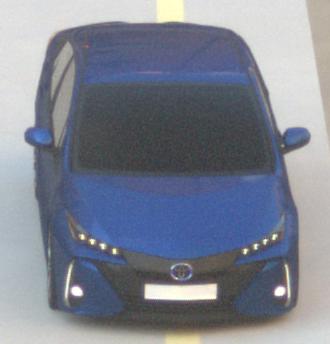
Make: Toyota
Model: Prius 1.8 Plug-In Hybrid
Detailed model: Prius (XW5) Plug-In
Model produced from: 2019/07
Model produced until: 2020/07
Doors: 5
Color: blue
Road condition: dry road
Daytime: morning or afternoon
Contrast: low contrast